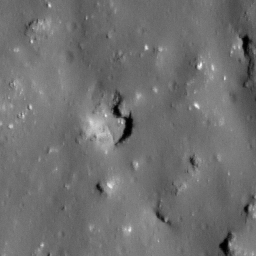
Pit: Tycho 5a
Host crater: Tycho
Host type: impact_melt
Lunar coordinates: latitude -42.62, longitude 348.633